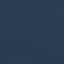
Land use / land cover class: SeaLake